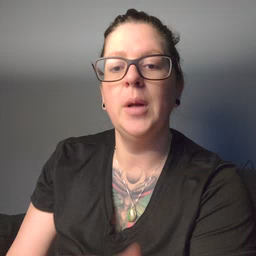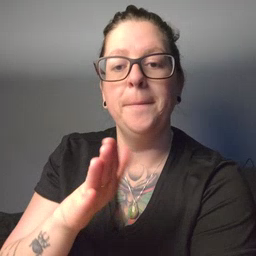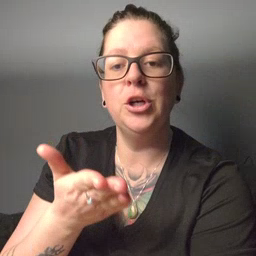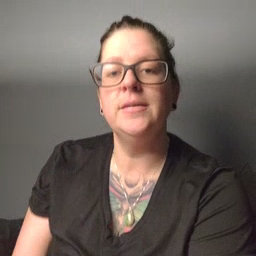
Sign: book